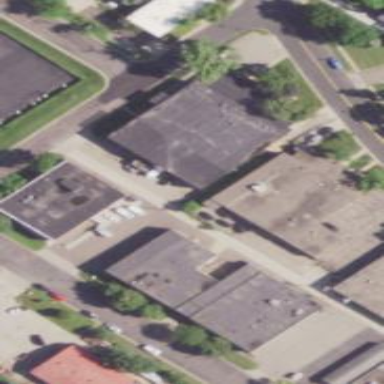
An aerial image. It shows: Industrial building.